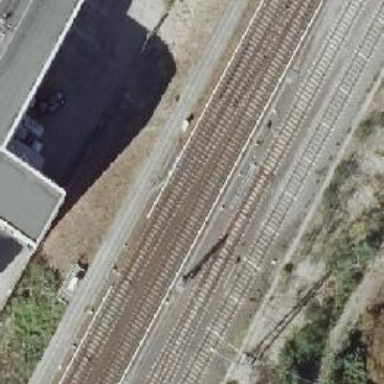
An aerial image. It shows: Light rail railway line with electrified rails.